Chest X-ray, PA view. Patient: 48 years old, sex F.
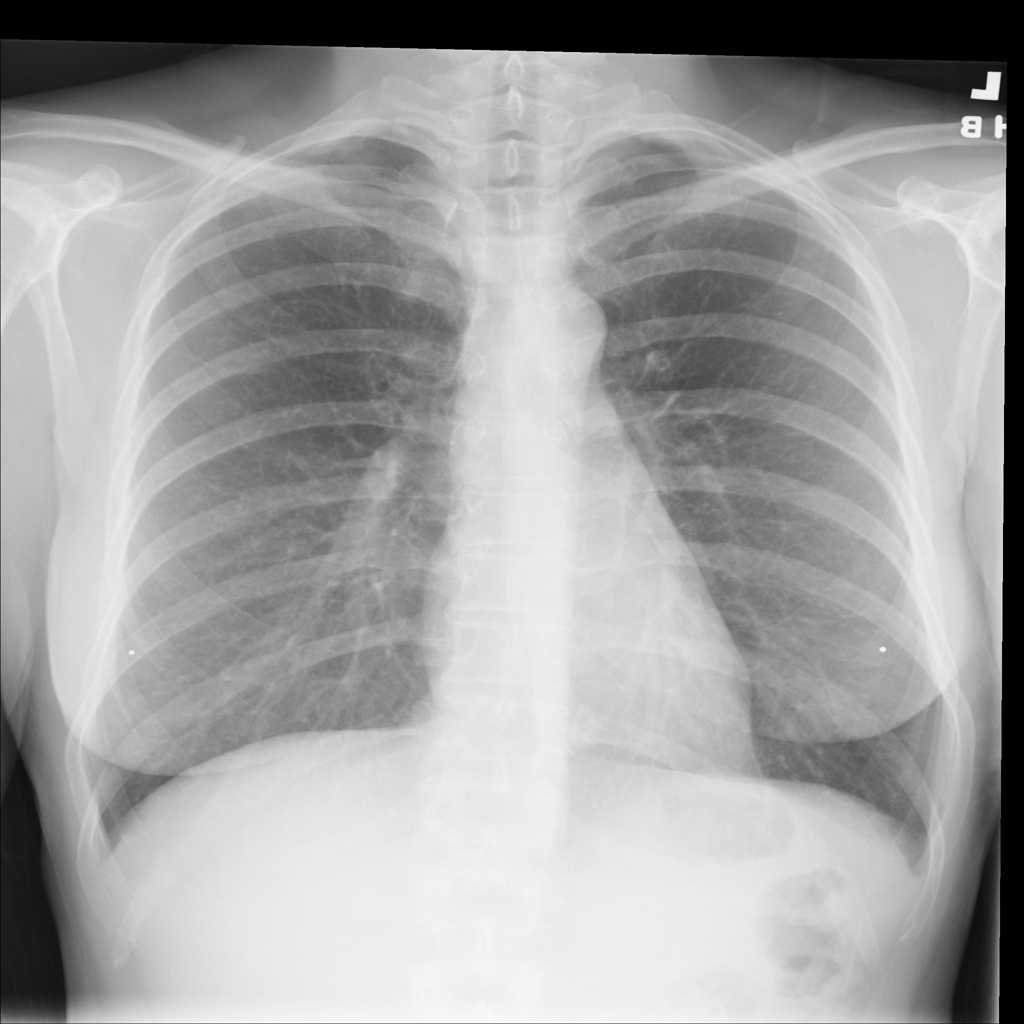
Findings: No Finding